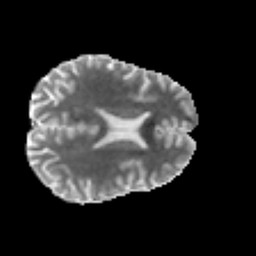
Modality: MD
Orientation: axial
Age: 41
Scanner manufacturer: philips
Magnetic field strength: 3 T
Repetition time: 8.6 s
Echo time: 0.127 s